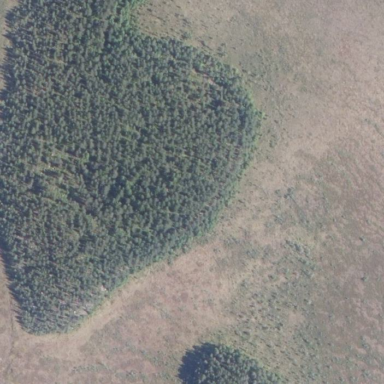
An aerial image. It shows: Woodland with needle-leaved trees.